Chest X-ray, PA view. Patient: 55 years old, sex F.
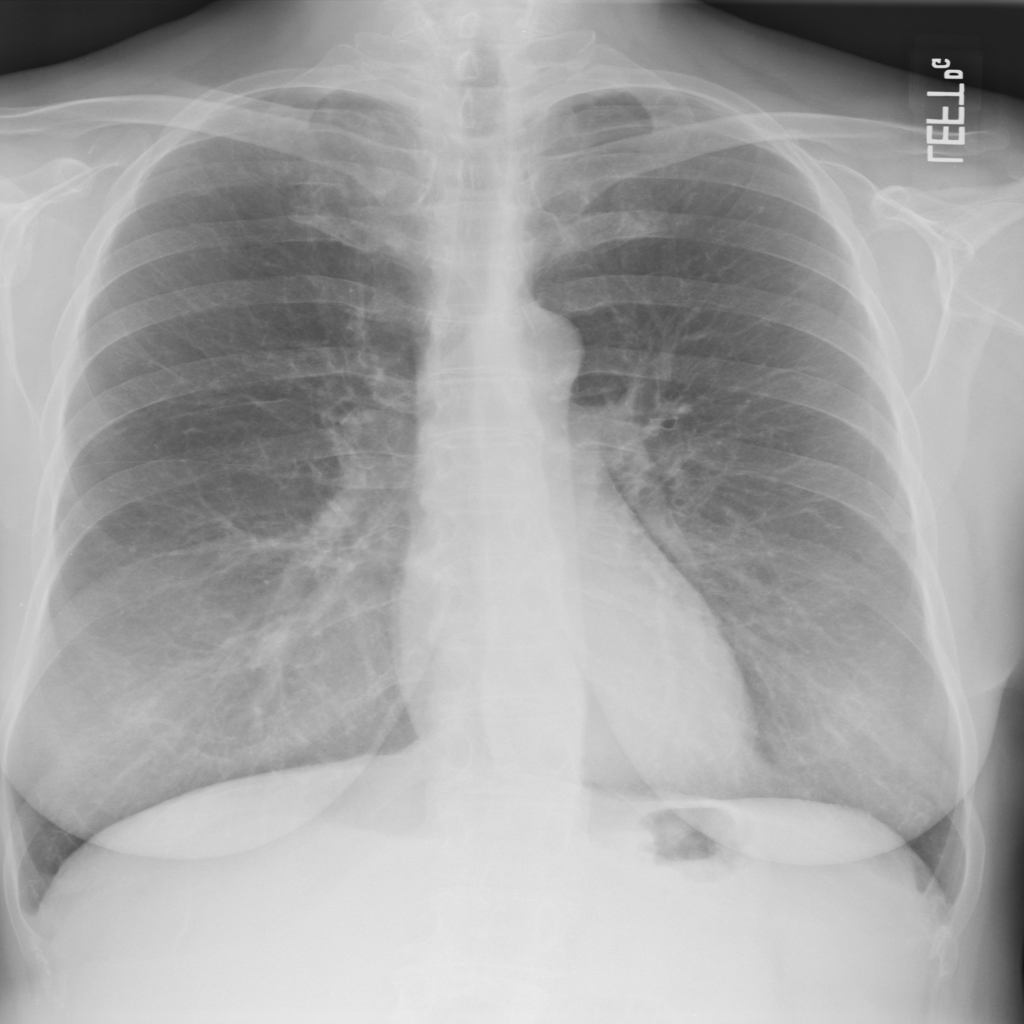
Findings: No Finding